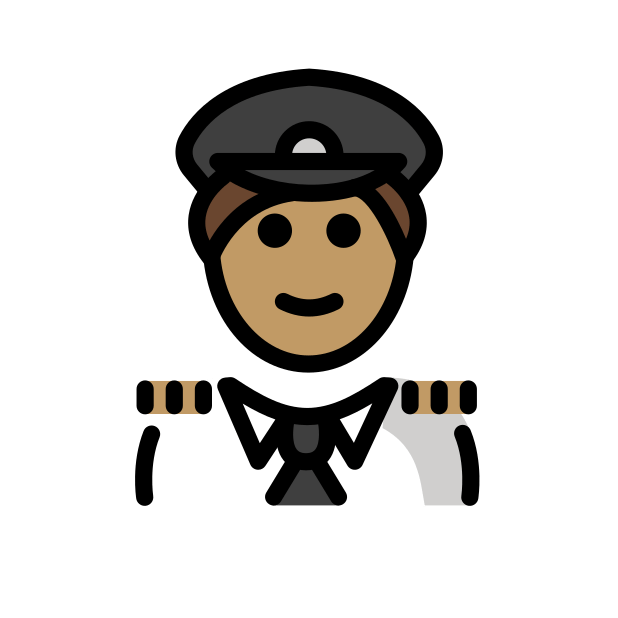
man pilot: medium skin tone